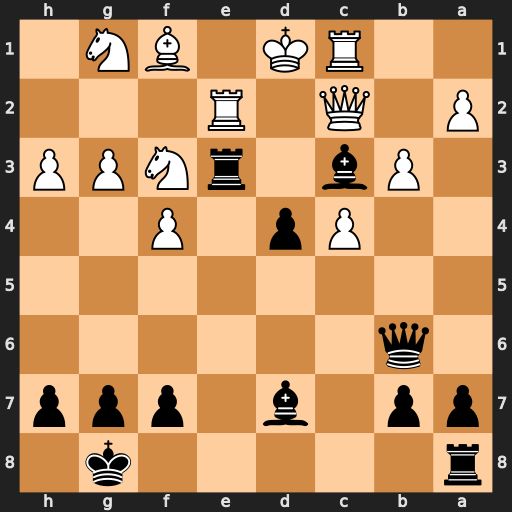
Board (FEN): r5k1/pp1b1ppp/1q6/8/2Pp1P2/1Pb1rNPP/P1Q1R3/2RK1BN1
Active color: b
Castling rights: -
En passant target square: -
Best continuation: d3 Qxc3 dxe2+